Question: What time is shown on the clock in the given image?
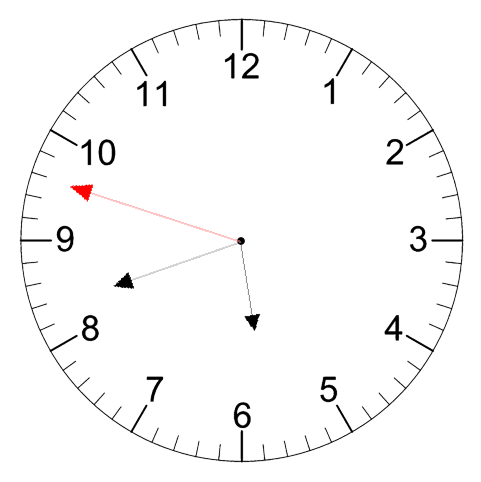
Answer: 05:41:48